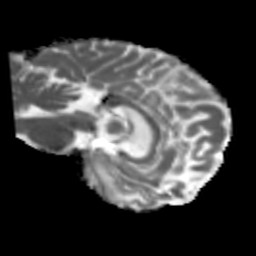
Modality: MD
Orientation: sagittal
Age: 37
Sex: female
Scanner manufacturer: siemens
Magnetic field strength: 3 T
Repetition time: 5.47 s
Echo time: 0.0854 s